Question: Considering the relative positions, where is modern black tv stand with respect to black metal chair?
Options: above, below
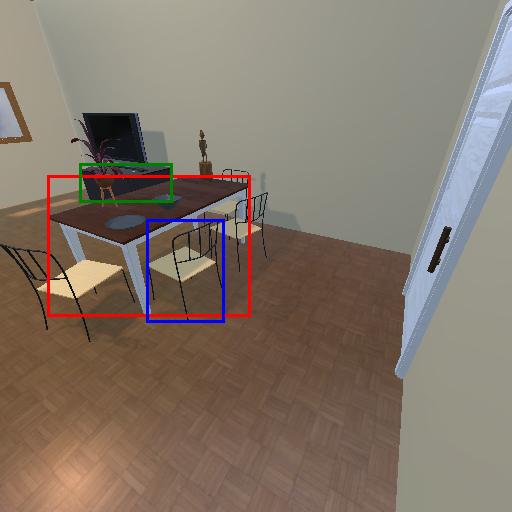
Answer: above